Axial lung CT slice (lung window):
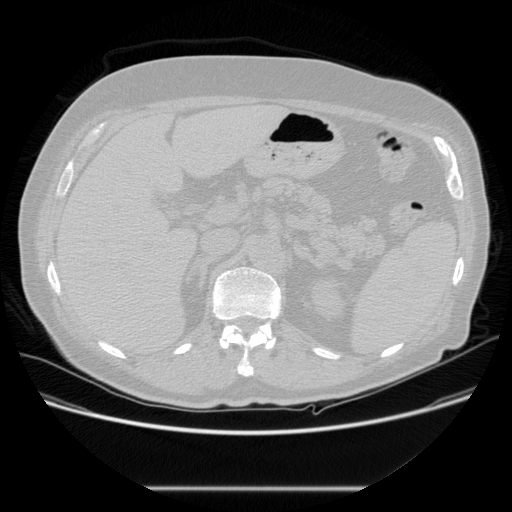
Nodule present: no